Question: I have minimum exposure to xcode and I/Okit framework. I have seen device descriptor and configuration descriptor of a usb device in USB prober.
I have written an xcode program using I/O kit framework which gives the usb device name as output, when we give product id and vendor id of that device as input.
'''
/*Take the vendor and product id from console*/
printf("
Enter the vendor id : ");
scanf("%lx",&usbVendor);
printf("
Enter the product id :");
scanf("%lx",&usbProduct);
/* Set up a matching dictionary for the class */
matchingDict = IOServiceMatching(kIOUSBDeviceClassName);
if (matchingDict == NULL)
{
return -1; // fail
}
// Create a CFNumber for the idVendor and set the value in the dictionary
numberRef = CFNumberCreate(kCFAllocatorDefault, kCFNumberSInt32Type, &usbVendor);
CFDictionarySetValue(matchingDict,
CFSTR(kUSBVendorID),
numberRef);
CFRelease(numberRef);
// Create a CFNumber for the idProduct and set the value in the dictionary
numberRef = CFNumberCreate(kCFAllocatorDefault, kCFNumberSInt32Type, &usbProduct);
CFDictionarySetValue(matchingDict,
CFSTR(kUSBProductID),
numberRef);
CFRelease(numberRef);
numberRef = NULL;
/*Get an iterator.*/
kr = IOServiceGetMatchingServices(kIOMasterPortDefault, matchingDict, &iter);
if (kr != KERN_SUCCESS)
{
return -1;// fail
}
/* iterate */
while ((device = IOIteratorNext(iter)))
{
/*Display the device names */
io_name_t deviceName;
kr = IORegistryEntryGetName(device, deviceName);
if (KERN_SUCCESS != kr) {
deviceName[0] = '';
}
printf("
deviceName:%s",deviceName);
/*Free the reference taken before continuing to the next item */
IOObjectRelease(device);
}
/*Release the iterator */
IOObjectRelease(iter);
return 0;
'''
}
I need to modify this, so that on giving vendor and product id of usb device, i will get the device descriptor and configuration descriptor( as shown in USB prober) as output.
Here i just gave an example, code can change but the output must be the descriptor( atleast the device decriptor).
Thanks in advance...
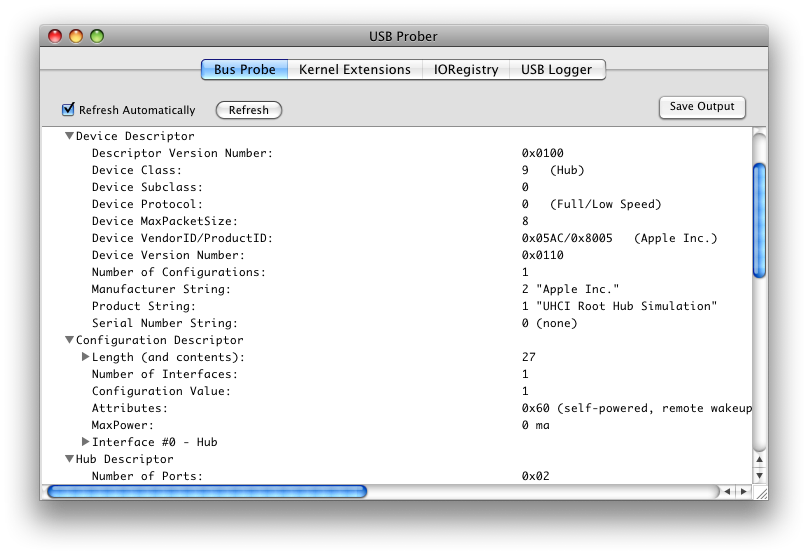
Answer: I think u should download the source code of USBProber rather than figure it out by yourself.
All the information presents in the USBProber u could get sooner or later by analyzing the source code.
Here is link to download the source code of IOUSBFamily, with USBProber inside it.
<URL>